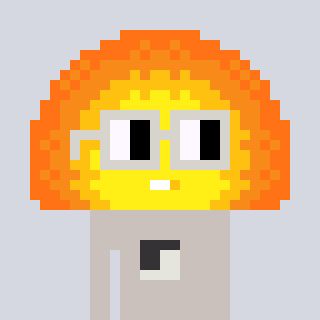
a pixel art character with square light gray glasses, a sunset-shaped head and a foggrey-colored body on a cool background